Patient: sex M, age 52
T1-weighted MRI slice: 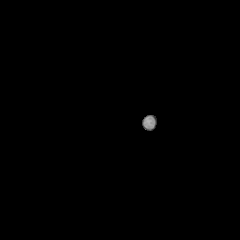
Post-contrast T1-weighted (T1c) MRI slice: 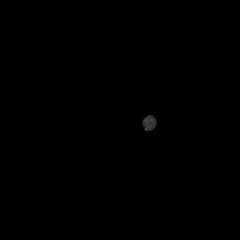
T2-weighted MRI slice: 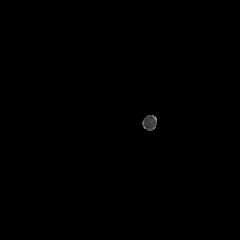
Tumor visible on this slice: no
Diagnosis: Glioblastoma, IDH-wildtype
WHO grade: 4